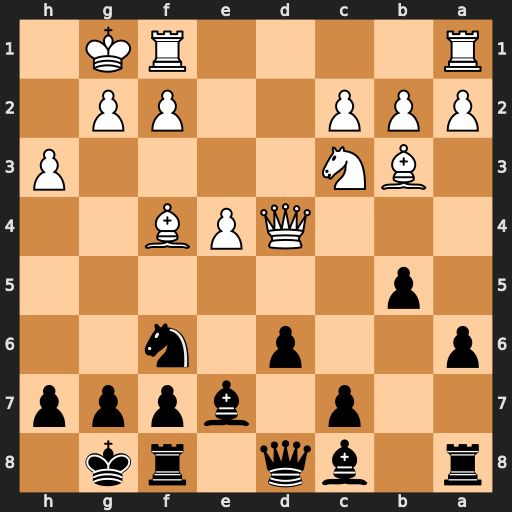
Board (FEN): r1bq1rk1/2p1bppp/p2p1n2/1p6/3QPB2/1BN4P/PPP2PP1/R4RK1
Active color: b
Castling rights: -
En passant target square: -
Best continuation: c5 Qe3 c4 Bxc4 bxc4